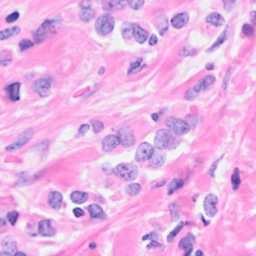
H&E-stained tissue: Breast